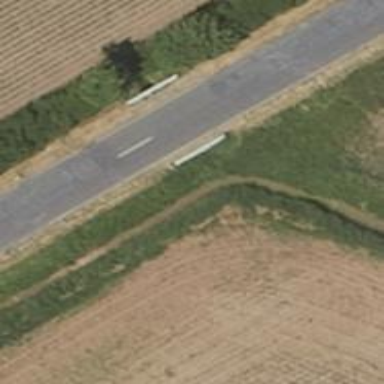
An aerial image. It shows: Secondary road with asphalt surface.